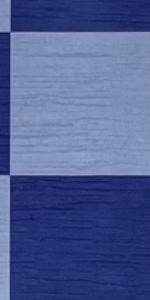
Label: Empty